Question: I have a in my application working perfectly with 'SWRevealViewController'.
- 'tableView'
I need to open a 'UITabBarController' from a button inside one of them , and it must have the same sliding menu.
I created another 'SWRevealViewController' and I linked the same way to my 'UITabBarController'. I embed my first "tabVC" in a "Navigation View Controller" (see photo)

When I did it, it works, but if I clicked in one of the cells at the "SideBar", it goes to the correct view (one VC working in my first Sidebar) But without Navigation Bar and with the bottom bar
How can I do it to have always Navigation Bar at top and only "TabBar" in my 'TabBarController'?
SOLVED:
The order is 'SWRevealViewController' to Navigation Controller, and then, 'UITabBarController'.
Also, the menu button is needed at 'UITabBarController' instead of 'TabViews'.
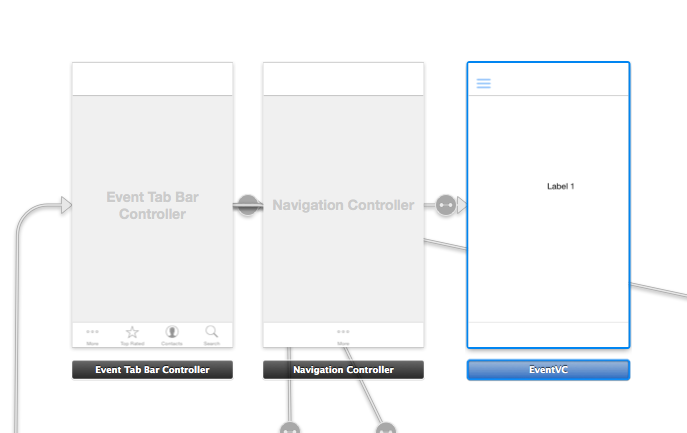
Answer: Rearrange the order create the 'navigation controller' first . then call the 'UITabbarcontroller'